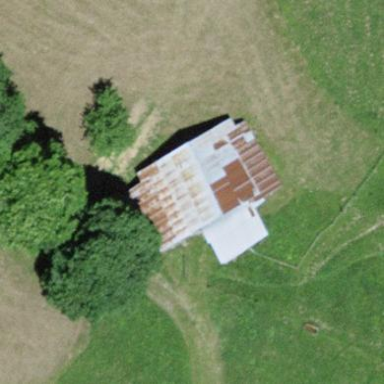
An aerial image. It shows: Rural barn.